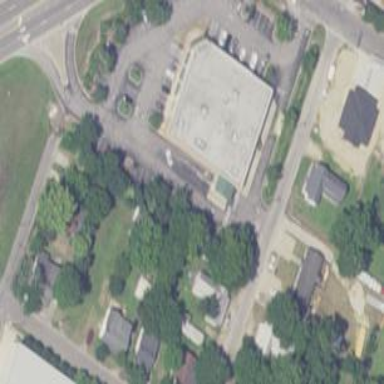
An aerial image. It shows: Retail building.